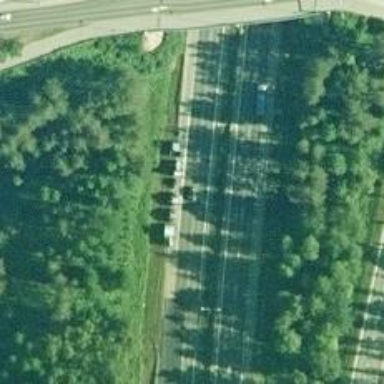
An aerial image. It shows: Motorway.